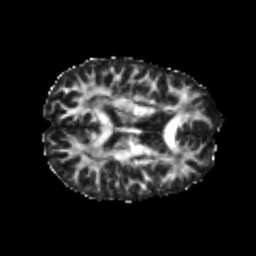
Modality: FA
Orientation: axial
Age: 20
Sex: male
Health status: healthy
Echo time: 0.074 s